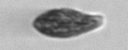
Label: Euglena